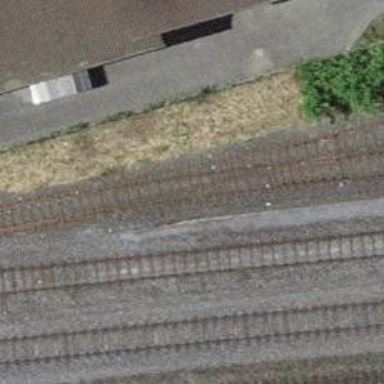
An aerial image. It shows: Railway switch.